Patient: sex F, age 54
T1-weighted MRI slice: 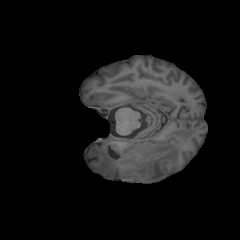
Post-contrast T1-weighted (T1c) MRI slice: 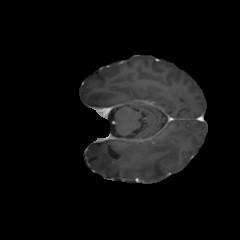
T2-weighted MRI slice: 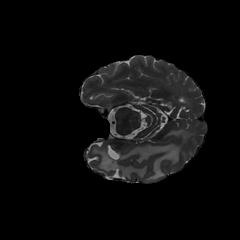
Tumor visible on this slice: yes
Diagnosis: Glioblastoma, IDH-wildtype
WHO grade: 4